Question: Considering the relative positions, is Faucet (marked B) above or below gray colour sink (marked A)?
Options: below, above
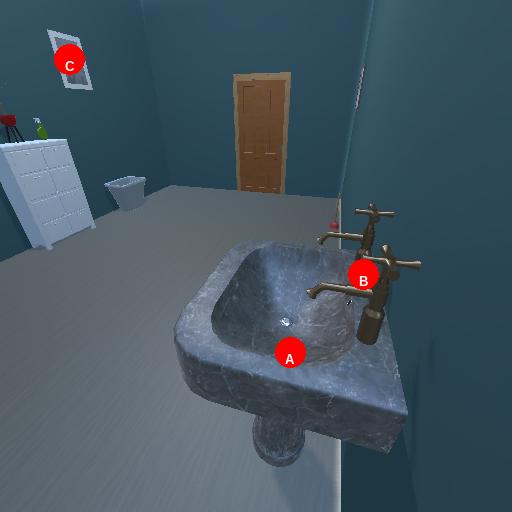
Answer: below